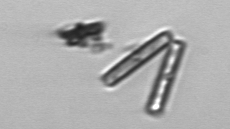
Label: Thalassionema